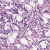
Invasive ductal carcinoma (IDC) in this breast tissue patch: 1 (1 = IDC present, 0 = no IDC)